Question: I have a requirement to store dates and durations arising from multiple different calendars. In particular I need to store dates that:
1. Span the change to Gregorian calendars in different countries at different times
2. Cover a historic period of at least 500 years
3. Deal with multiple types of calendar - lunar, solar, Chinese, Financial, Christian, UTC, Muslim.
4. Deal with the change, in the UK, of the year end from 31st March to 31st December, and comparable changes in other countries.
I also need to store durations which I have defined as the difference between two timestamps (date and time). This implies the need to be able to store a "zero" date - so I can store durations of, say, three and a half hours; or 10 minutes.
I have <URL> to record the number of days since a base date; it is not geared up to record calendar dates.
Could anyone suggest:
1. A data structure to store dates and durations that meet the above requirements OR
2. A reference to such a data structure OR
3. Offer guidelines to approach the structuring of such storage OR
4. Any points that may help me to a solution.
@Warren P has provided some excellent work in his responses. I obviously have not explained what I am seeking clearly enough, as his work concentrates on the computations and how to go about calculating these. All valuable and useful stuff, but not what I intended my question to convey.
I do have details of all the computations needed to convert between various representations of dates, and I have a fairly good idea of how to implement them (using elements such as Warren suggests). However, my requirement is to STORE dates which meet the various criteria listed above. Example: date to be stored - 'Third June 13 Charles II'. I am trying to determine an appropriate structure within which to store such dates.
I have amended my proposed schema. I have listed the attributes on each table, and defined the tables and attributes by examples, given in the third section of the entity box. I have used the example given in this <URL>. Any comments or suggestions would be most welcome.

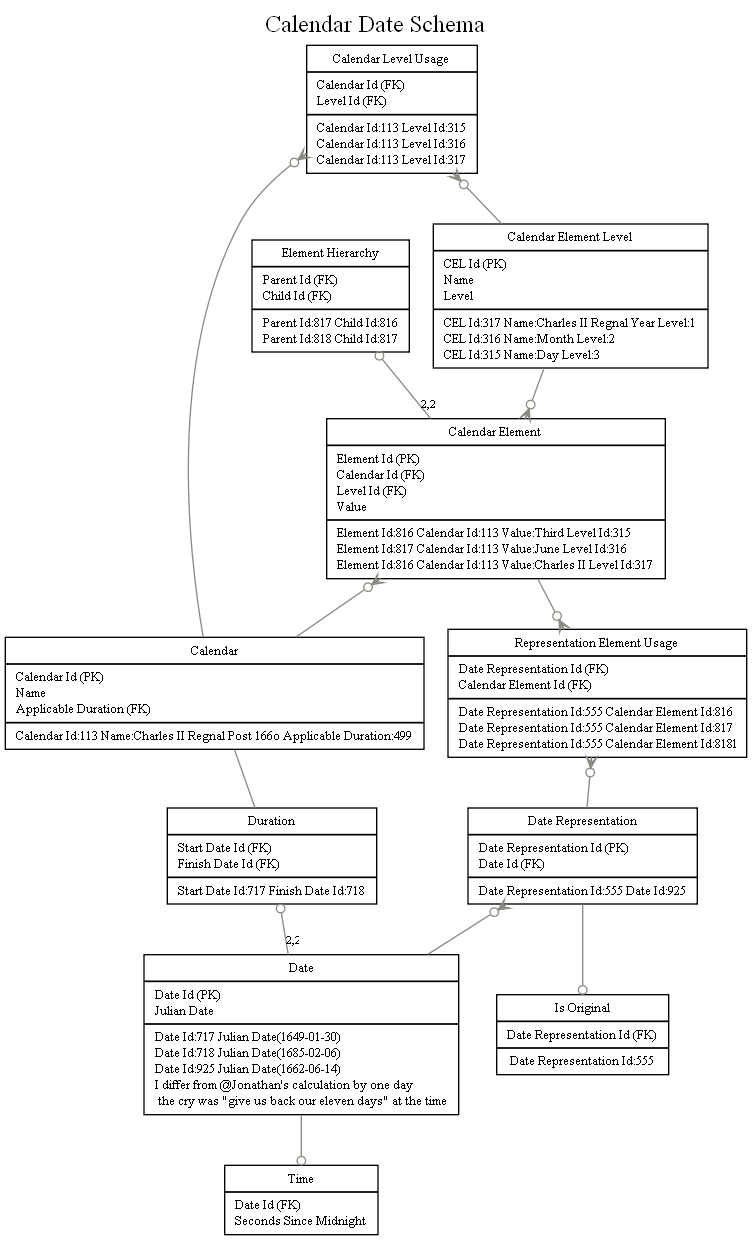
Answer: If you are writing your own, as I assume you intend to, I would make a class that contains a TDateTime, and other fields, and I would base it on the functionality in the very nicely written mxDateTime extension for Python, which is very easily readable, open source, C code, that you could use to extract the gregorian calendar logic you are going to need.
Within certain limits, TDateTime is always right. It's epoch value (0) is December 30, 1899 at midnight. From there, you can calculate other julian day numbers. It supports negative values, and thus it will support more than 400 years. I believe you will start having to do corrections, at the time of the last Gregorian calendar reforms. If you go from Friday, 15 October 1582, and figure out its julian day number, and the reforms before and after that, you should be able to do all that you require. Be aware that the time of day runs "backwards" before 1899, but that this is purely a problem in human heads, the computer will be accurate, and will calculate the number of minutes and seconds, up to the limit of double precision floating point math for you. Stick with TDateTime as your base.
I found some really old BorlandPascal/TurboPascal code that handles a really wide range of dates <URL>.
If you need to handle arabic, jewish, and other calendars, again, I refer you to Python as a great source of working examples. Not just the mxdatetime extension, but stuff like <URL>.
For database persistence, you might want to base your date storage around julian day numbers, and your time as C-like seconds since midnight, if the maximum resolution you need is 1 second.
Here's a snippet I would start with, and do code completion on:
'''
TCalendarDisplaySubtype = ( cdsGregorian,cdsHebrew,cdsArabic,cdsAztec,
cdsValveSoftwareCompany, cdsWhoTheHeckKnows );
TDateInformation = class
private
FBaseDateTime:TDateTime;
FYear,FMonth,FDay:Integer; // if -1 then not calculated yet.
FCalendarDisplaySubtype:TCalendarDisplaySubtype;
public
function SetByDateInCE(Y,M,D,h,m,s:Integer):Boolean;
function GetAsDateInCE(var Y,M,D,h,m,s:Integer):Boolean;
function DisplayStr:String;
function SetByDateInJewishCalendar( ... );
property BaseDateTime:TDateTime read FDateTime write FDateTime;
property JulianDayNumber:Integer read GetJulianDayNumber write SetJulianDayNumber;
property CalendarDisplaySubType:TCalendarDisplaySubtype;
end;
'''
I see no reason to STORE both the julian day number, and the TDateTime, just use a constant, subtract/add from the Trunc(FBaseDateTime) value, and return that, in the GetJulianDayNumber,SetJulianDayNumber functions. It might be worth having fields where you calculate the year, month, day, for the given calendar, once, and store them, making the display as string function much simpler and faster.
Update: It looks like you're better at ER Modelling than me, so if you posted that diagram, I'd upvote it, and that would be it. As for me, I'd be storing three fields; A Datetime field that is normalized to modern calendar standards, a text field (free form) containing the original scholarly date in whatever form, and a few other fields, that are subtype lookup table Foreign keys, to help me organize, and search on dates by the date and subtype. That would be IT for me.